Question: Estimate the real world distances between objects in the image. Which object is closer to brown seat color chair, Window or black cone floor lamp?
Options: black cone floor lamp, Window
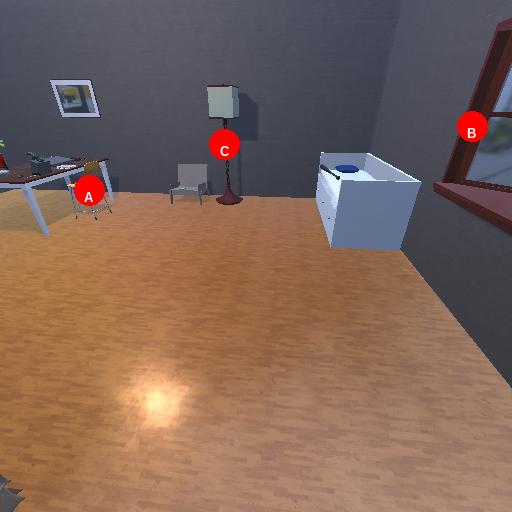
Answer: black cone floor lamp